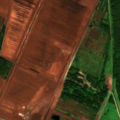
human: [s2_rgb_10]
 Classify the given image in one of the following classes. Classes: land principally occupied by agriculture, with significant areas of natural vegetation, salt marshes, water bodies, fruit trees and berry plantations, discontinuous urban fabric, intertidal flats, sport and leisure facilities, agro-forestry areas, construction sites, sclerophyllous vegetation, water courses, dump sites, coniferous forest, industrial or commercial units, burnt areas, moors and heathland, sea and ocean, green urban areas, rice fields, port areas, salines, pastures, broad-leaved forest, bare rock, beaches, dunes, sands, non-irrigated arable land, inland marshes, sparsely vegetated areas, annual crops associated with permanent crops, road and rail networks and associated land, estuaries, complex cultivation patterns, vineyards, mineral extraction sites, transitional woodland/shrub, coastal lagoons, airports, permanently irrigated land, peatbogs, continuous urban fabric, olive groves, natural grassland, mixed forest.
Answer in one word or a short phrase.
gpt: land principally occupied by agriculture, with significant areas of natural vegetation, broad-leaved forest, peatbogs